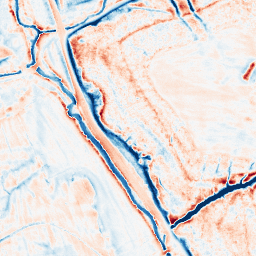
Category: edge_preserving
Decomposition family: anisotropic_diffusion
Decomposition parameters: iterations: 50
kappa: 30
gamma: 0.15
Upsampling method: bicubic_16x
Upsampling parameters: scale: 16
Upsampling scale: 16